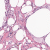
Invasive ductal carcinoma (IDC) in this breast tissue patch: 0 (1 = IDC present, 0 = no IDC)